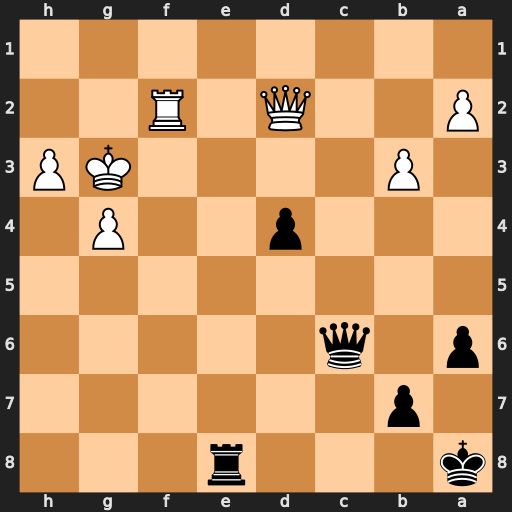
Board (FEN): k3r3/1p6/p1q5/8/3p2P1/1P4KP/P2Q1R2/8
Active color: b
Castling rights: -
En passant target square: -
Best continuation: Re3+ Qxe3 dxe3